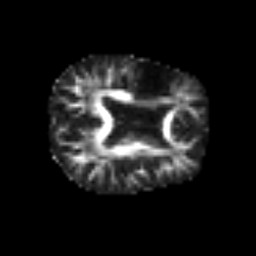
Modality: FA
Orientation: axial
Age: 76
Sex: female
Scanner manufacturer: siemens
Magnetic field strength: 3 T
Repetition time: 3.2 s
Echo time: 0.081 s